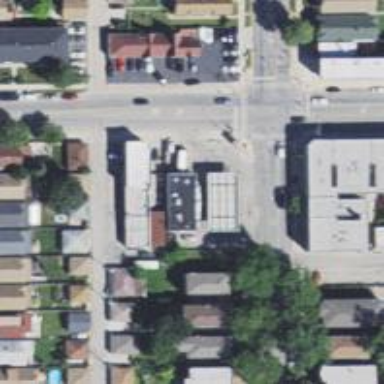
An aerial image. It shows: Convenience shop.